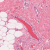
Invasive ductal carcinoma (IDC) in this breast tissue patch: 0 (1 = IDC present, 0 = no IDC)